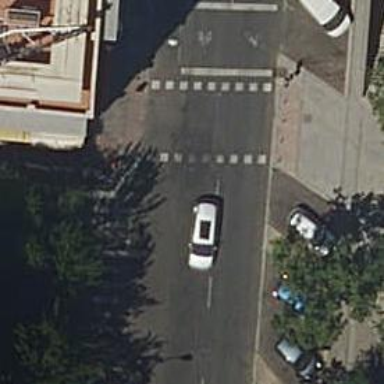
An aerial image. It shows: Crossing with traffic signals.